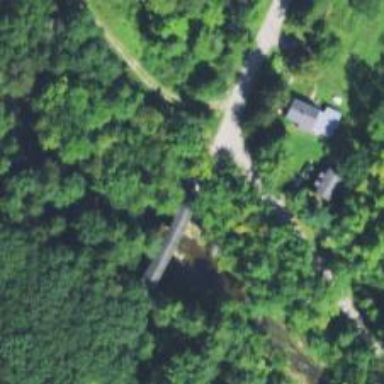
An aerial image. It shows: Covered bridge on residential road.